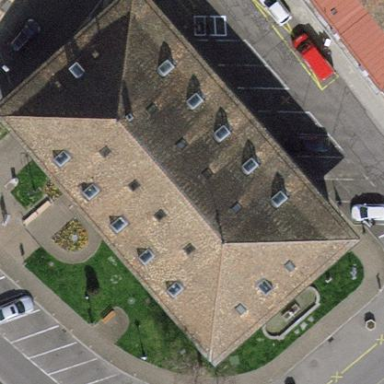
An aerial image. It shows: Office building with hipped roof made of roof tiles.